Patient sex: M
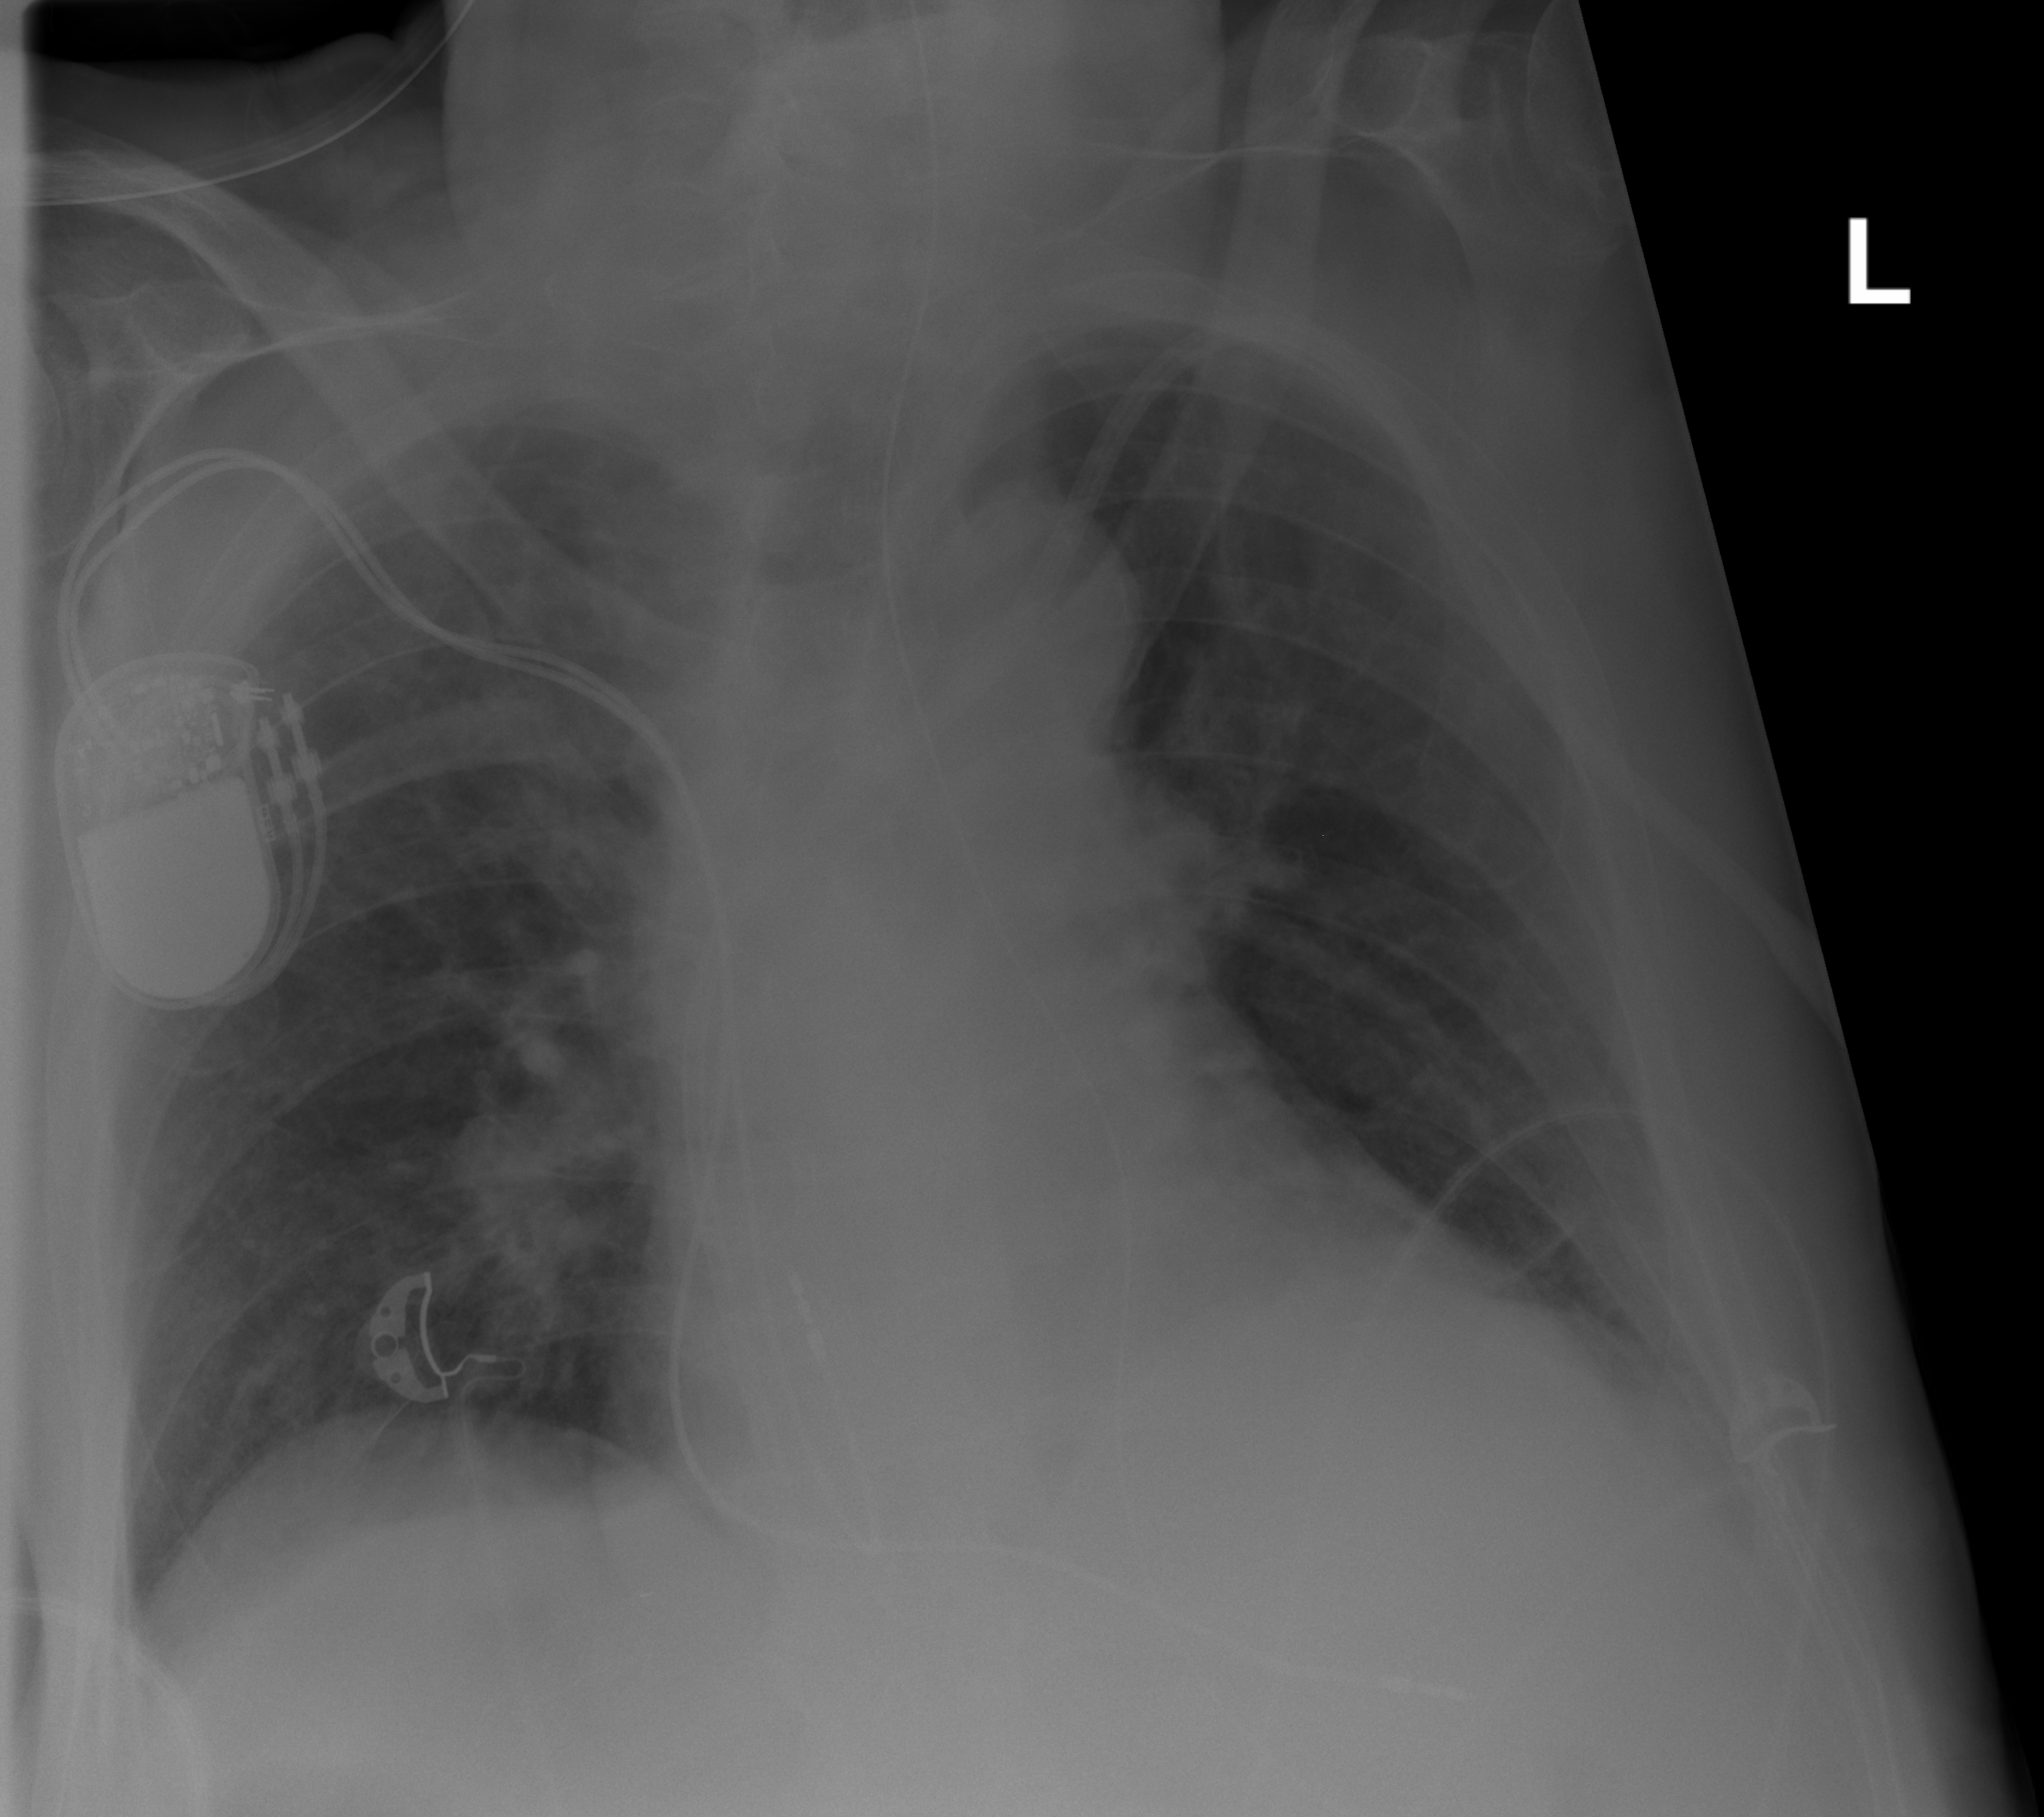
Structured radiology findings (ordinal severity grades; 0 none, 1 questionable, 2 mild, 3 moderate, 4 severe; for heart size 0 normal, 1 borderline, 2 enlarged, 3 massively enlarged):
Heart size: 2
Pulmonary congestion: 2
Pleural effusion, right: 0
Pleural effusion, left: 0
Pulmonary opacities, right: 0
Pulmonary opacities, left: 0
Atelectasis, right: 0
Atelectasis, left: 0